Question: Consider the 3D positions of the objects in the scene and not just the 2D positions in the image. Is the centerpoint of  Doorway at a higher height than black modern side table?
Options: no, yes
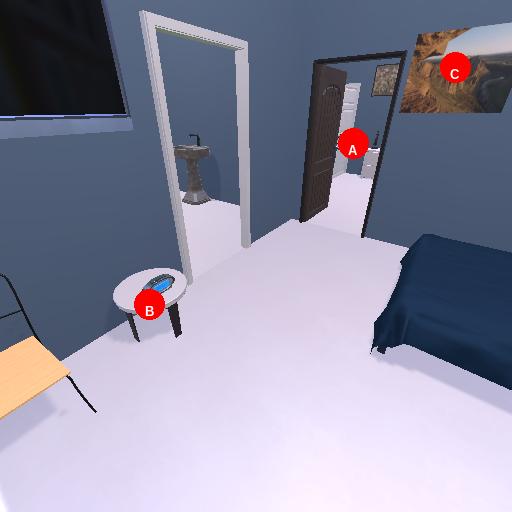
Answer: no